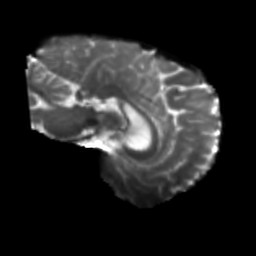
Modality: T2w
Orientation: sagittal
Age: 44
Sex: female
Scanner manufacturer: siemens
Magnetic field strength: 3 T
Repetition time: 5.47 s
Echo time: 0.0854 s